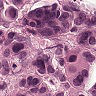
Metastatic tissue present: yes